高一 · 立体几何学
以三棱台的顶点为三棱雉的顶点, 这样可以把一个三棱台分成 \$ \qquad \$个三棱雉.
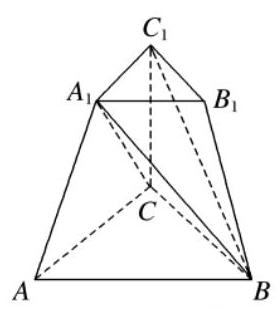
答案: 3
解析: 如图, 分割为 $A_{1}-A B C, B-A_{1} C C_{1}, C_{1}-A_{1} B_{1} B, 3$ 个棱锥.